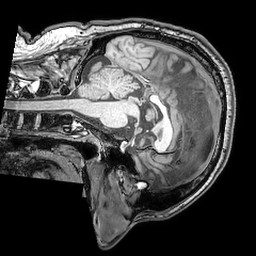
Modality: T1w
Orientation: sagittal
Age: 32
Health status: ill
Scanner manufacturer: philips
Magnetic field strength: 3 T
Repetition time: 0.007 s
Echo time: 0.0035 s